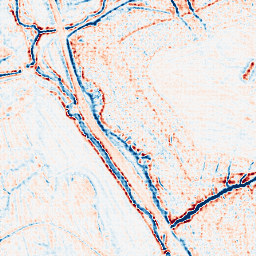
Category: edge_preserving
Decomposition family: bilateral
Decomposition parameters: d: 9
sigma_color: 150
sigma_space: 75
Upsampling method: sinc_hamming
Upsampling parameters: scale: 4
kernel_size: 4
Upsampling scale: 4